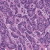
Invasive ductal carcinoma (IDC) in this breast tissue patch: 1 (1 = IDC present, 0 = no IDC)